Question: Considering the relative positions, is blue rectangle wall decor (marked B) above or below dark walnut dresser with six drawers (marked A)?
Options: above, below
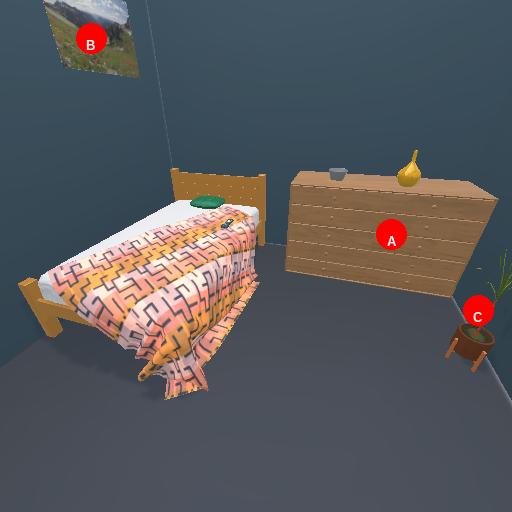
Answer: above